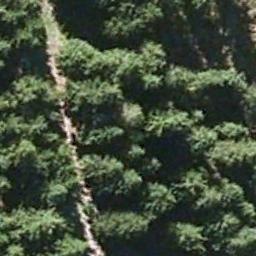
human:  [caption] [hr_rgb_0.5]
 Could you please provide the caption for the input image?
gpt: There is a road goes through the forest .

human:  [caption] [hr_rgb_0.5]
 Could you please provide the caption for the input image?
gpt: The forest has a lot of randomly arranged green trees and a road goes through the forest .

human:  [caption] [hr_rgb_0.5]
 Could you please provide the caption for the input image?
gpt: There are some crisscross paths on this land .

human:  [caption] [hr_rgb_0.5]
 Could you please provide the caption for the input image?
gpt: A narrow earth road passes through the dense forest .

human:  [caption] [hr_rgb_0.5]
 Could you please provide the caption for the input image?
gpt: A narrow path goes through a green forest .